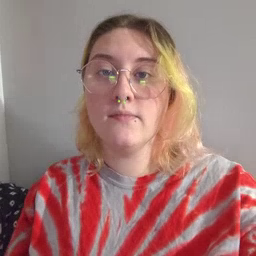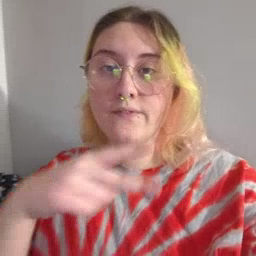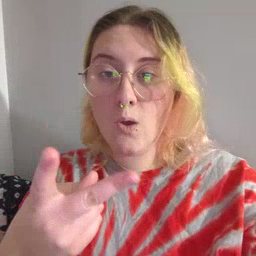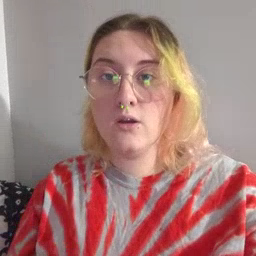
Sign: fall